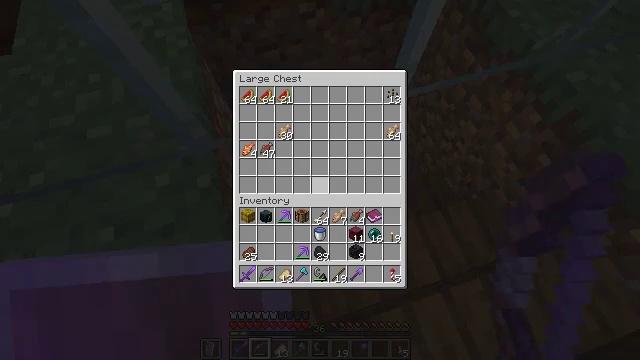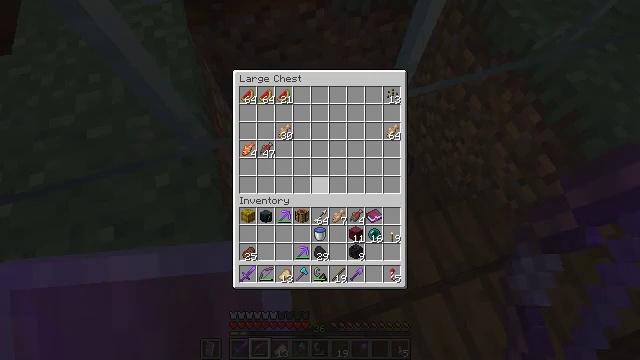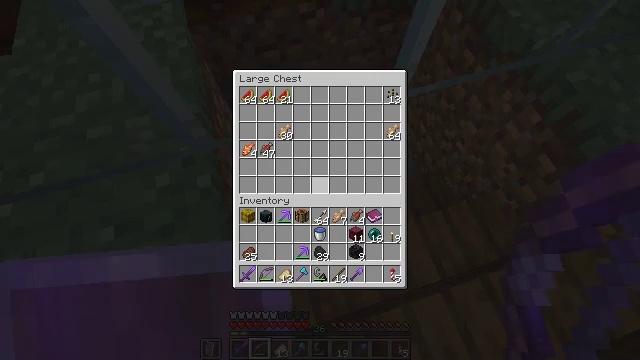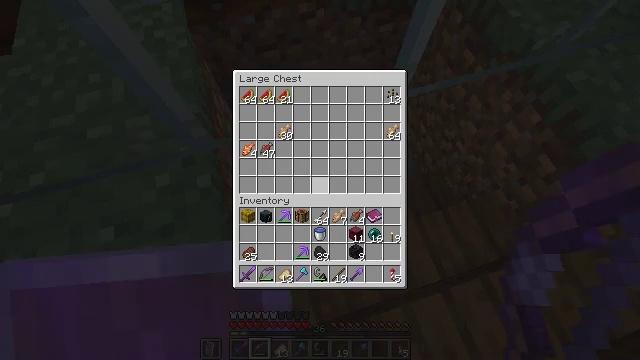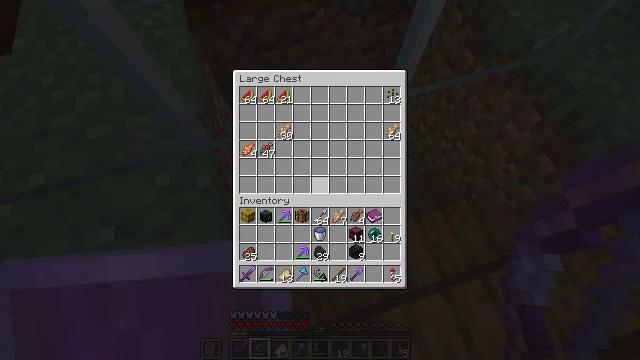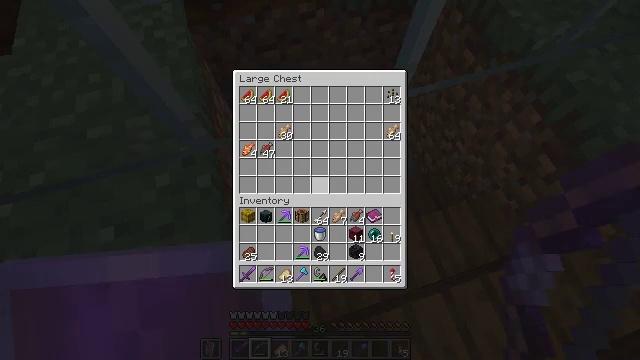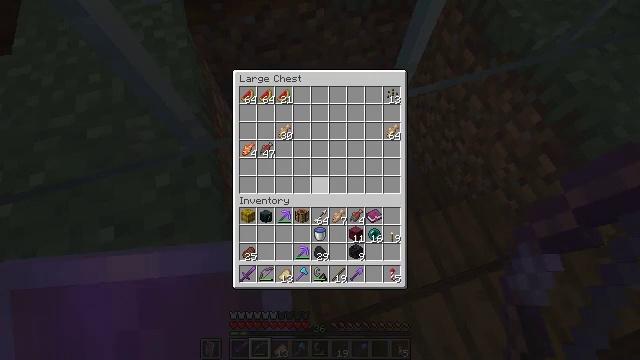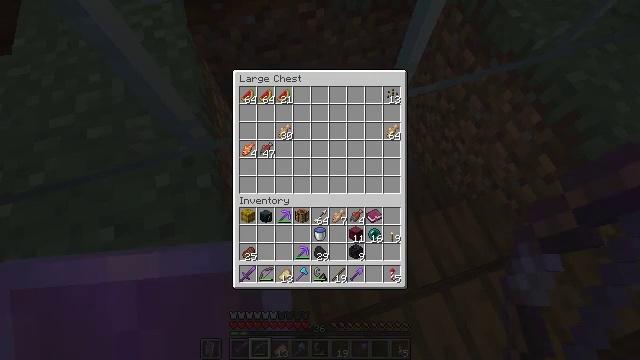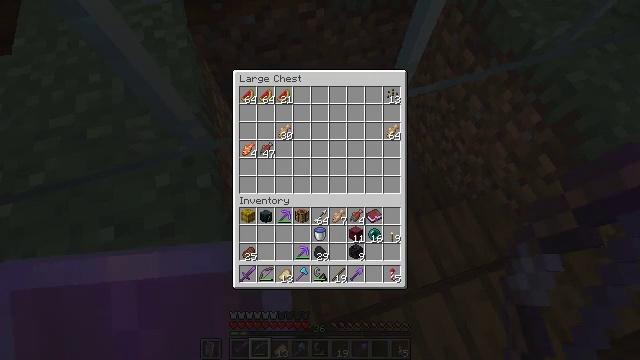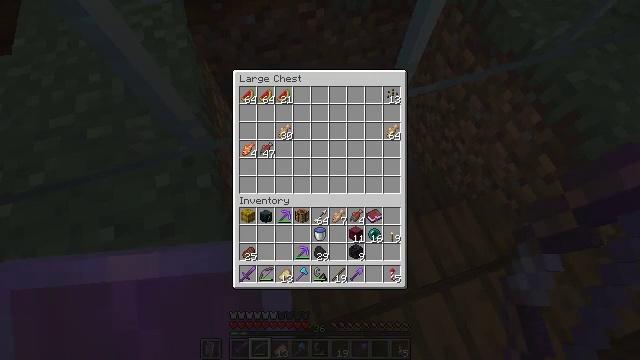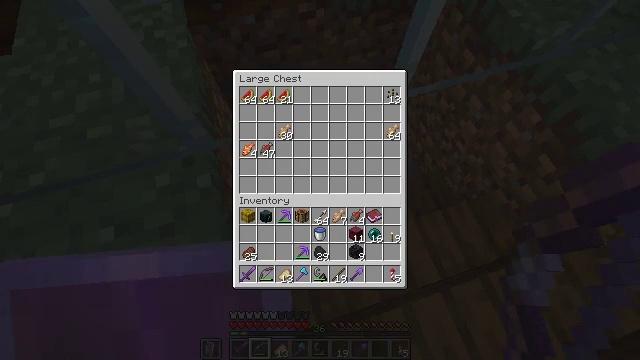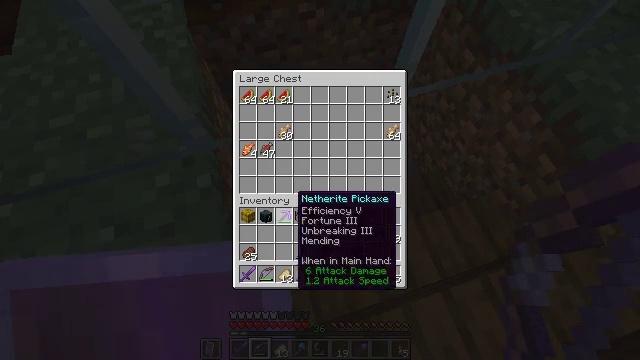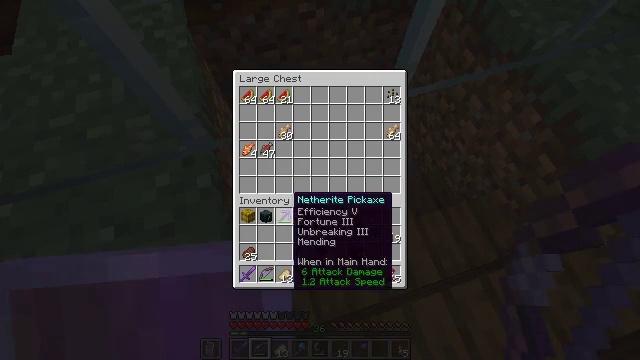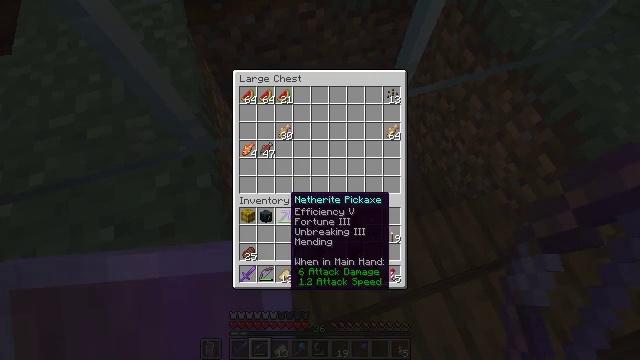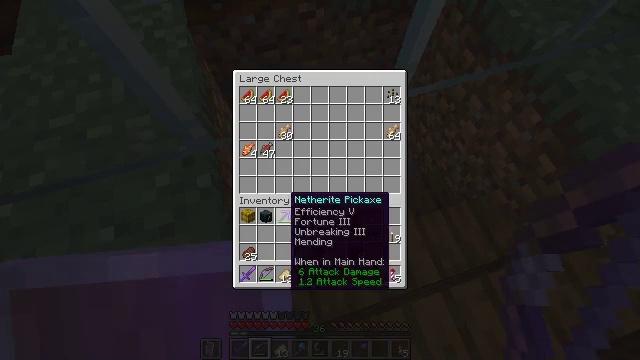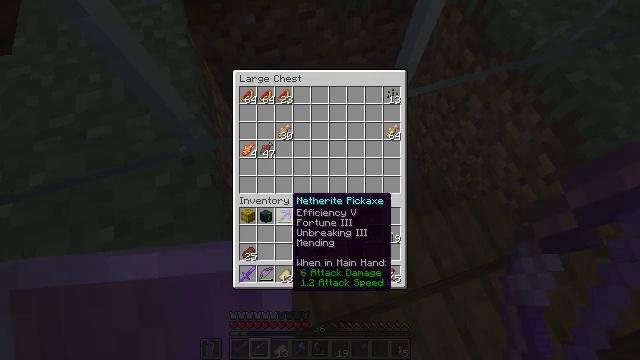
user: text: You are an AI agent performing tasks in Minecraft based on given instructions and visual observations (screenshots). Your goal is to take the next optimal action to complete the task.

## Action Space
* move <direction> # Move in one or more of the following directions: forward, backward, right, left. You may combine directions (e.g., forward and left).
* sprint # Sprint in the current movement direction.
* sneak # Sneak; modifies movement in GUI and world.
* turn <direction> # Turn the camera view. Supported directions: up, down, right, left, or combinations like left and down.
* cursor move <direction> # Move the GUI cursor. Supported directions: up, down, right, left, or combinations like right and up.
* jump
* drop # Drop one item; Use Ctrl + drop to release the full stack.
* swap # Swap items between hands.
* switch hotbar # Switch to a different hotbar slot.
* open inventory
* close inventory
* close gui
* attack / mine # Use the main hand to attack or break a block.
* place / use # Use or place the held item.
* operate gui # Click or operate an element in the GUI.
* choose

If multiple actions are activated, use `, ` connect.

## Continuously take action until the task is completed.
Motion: motion action
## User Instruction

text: Collect your yellow shulker box.
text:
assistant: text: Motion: no_op
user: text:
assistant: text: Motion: no_op
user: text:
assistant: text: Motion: no_op
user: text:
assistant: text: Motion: no_op
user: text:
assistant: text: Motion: turn down
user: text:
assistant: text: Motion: no_op
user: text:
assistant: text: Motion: no_op
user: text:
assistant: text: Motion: no_op
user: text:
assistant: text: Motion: no_op
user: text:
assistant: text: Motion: turn left
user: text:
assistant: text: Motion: no_op
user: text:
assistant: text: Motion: no_op
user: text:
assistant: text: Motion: no_op
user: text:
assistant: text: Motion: no_op
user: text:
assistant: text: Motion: no_op
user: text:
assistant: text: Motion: turn right
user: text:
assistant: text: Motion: turn right
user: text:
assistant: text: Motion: turn right
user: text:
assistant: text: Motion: turn right
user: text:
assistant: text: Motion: no_op
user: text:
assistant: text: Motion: no_op
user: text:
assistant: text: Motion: sneak, turn right
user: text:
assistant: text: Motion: sneak
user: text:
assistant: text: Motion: sneak
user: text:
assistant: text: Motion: sneak
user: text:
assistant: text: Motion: sneak
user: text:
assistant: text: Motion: sneak
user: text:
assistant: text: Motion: sneak
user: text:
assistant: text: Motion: sneak
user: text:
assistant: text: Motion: sneak